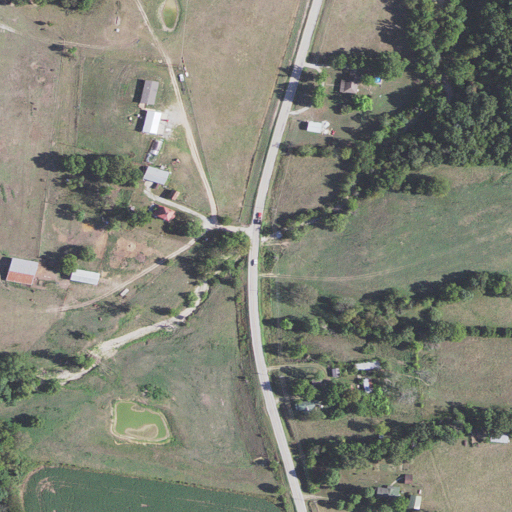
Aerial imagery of valley in Missouri named Shanghai Hollow containing pasture, open development, deciduous forest, low intensity development, and mixed forest